Question: Why is my created program uninstallable? Please help? I have no idea how to move on.. This is a terrible bug in the sense that lay people will tag this as a spam, virus etc.

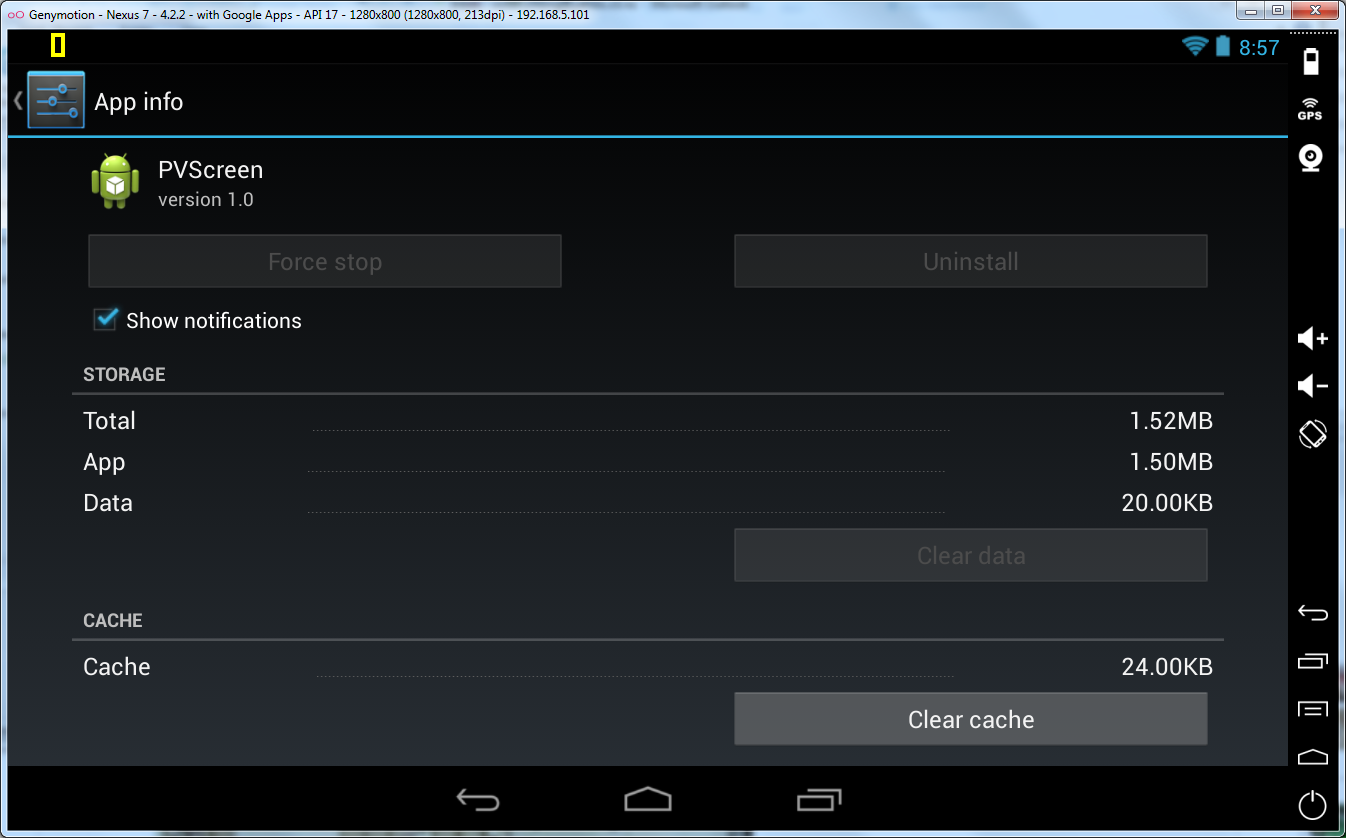
Answer: If you have set this app as device administrator, remove it from Settings> Location and Security> Device admins. Then you can uninstall the app :)